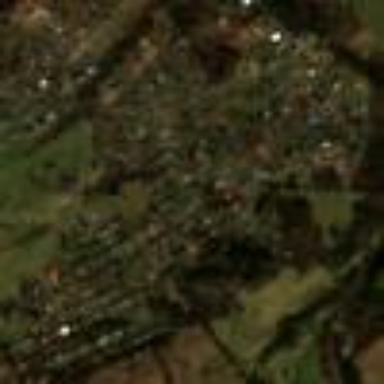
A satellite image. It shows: Residential area in rural setting.